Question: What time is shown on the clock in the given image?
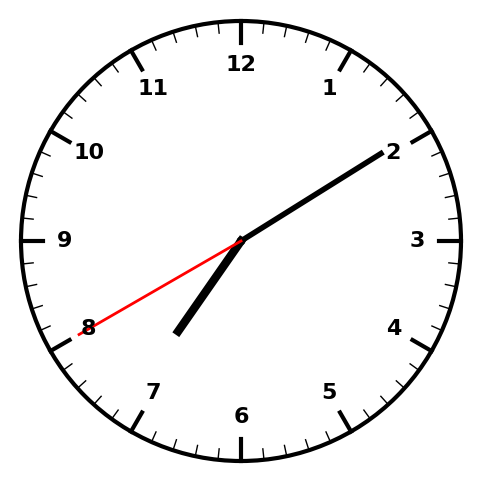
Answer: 07:09:40